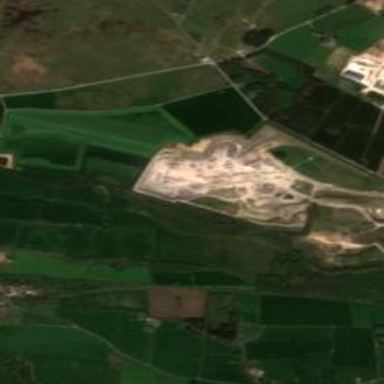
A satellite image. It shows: Quarry area.